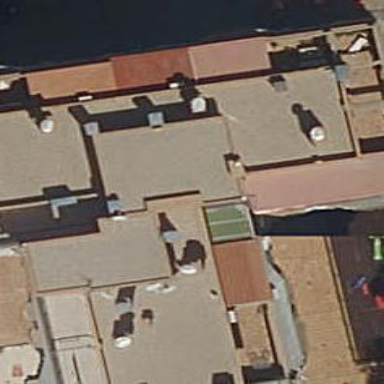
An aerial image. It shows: Part of building.